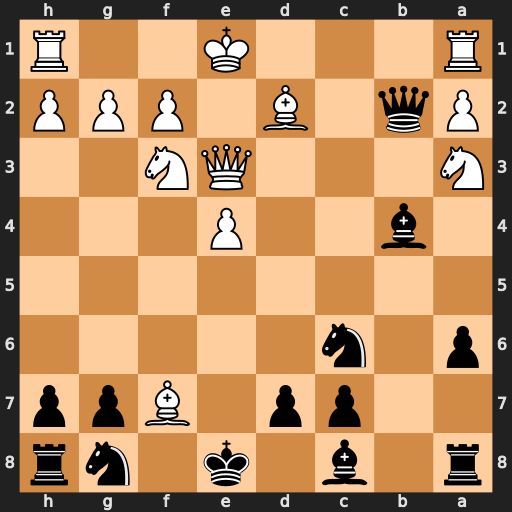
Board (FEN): r1b1k1nr/2pp1Bpp/p1n5/8/1b2P3/N3QN2/Pq1B1PPP/R3K2R
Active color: b
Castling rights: KQkq
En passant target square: -
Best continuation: Kxf7 Qb3+ Qxb3